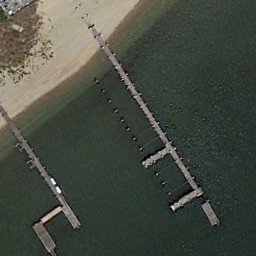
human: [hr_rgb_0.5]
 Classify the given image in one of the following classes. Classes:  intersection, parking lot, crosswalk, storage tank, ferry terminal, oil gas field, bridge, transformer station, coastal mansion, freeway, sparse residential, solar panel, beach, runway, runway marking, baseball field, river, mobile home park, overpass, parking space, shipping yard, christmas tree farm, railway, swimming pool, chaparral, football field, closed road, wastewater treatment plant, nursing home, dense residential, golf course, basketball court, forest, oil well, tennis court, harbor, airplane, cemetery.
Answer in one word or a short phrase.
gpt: ferry terminal